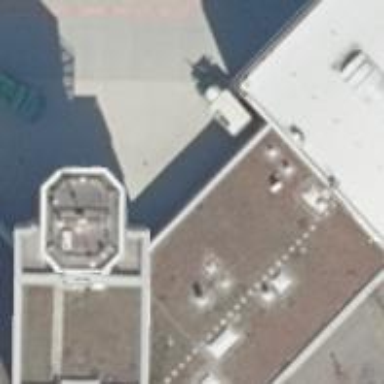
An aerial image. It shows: Part of building with flat gray roof.